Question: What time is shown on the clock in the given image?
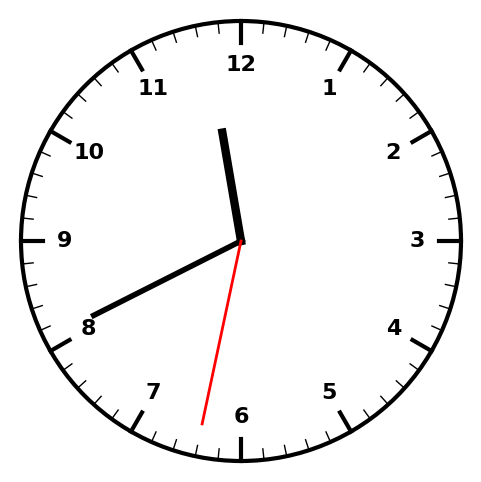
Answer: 11:40:32